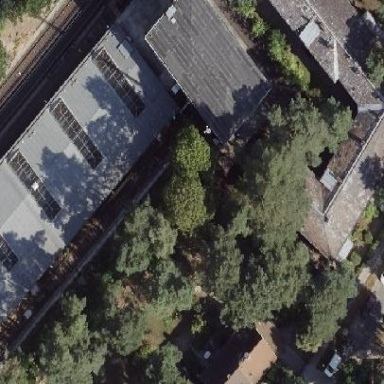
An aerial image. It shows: Building that houses traction substation.